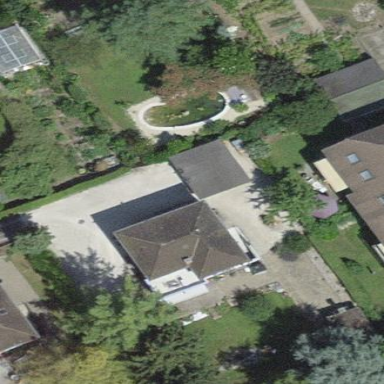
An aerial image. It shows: Building with tiled roof.